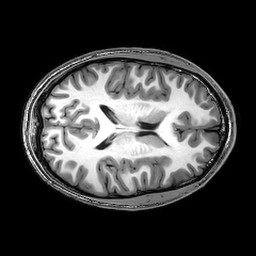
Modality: T1w
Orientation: axial
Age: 22
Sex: male
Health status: healthy
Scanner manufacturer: philips
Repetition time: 0.008299 s
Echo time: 0.00383 s